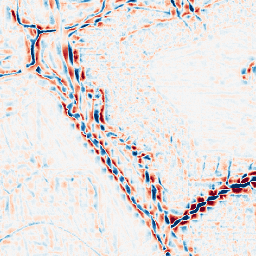
Category: wavelet
Decomposition family: wavelet_biorthogonal
Decomposition parameters: wavelet: bior2.4
level: 3
Upsampling method: sinc_blackman
Upsampling parameters: scale: 4
kernel_size: 16
Upsampling scale: 4